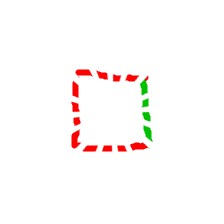
Shape: square